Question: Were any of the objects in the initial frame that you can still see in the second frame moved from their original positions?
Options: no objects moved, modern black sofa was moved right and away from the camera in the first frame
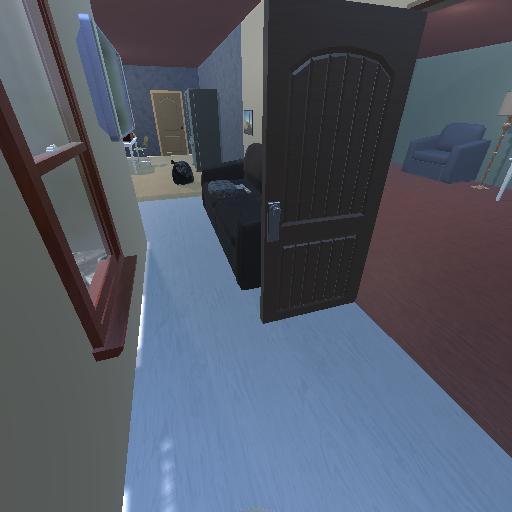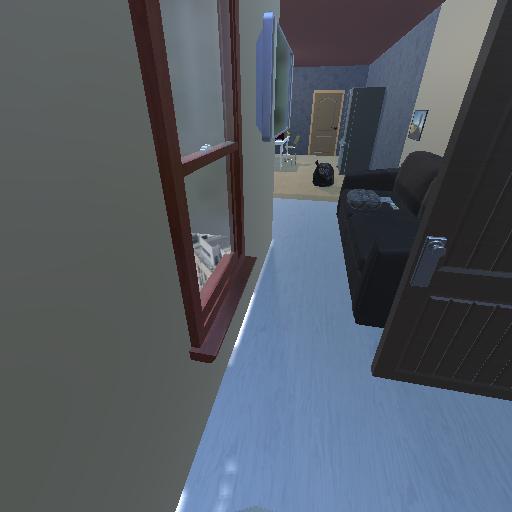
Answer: no objects moved